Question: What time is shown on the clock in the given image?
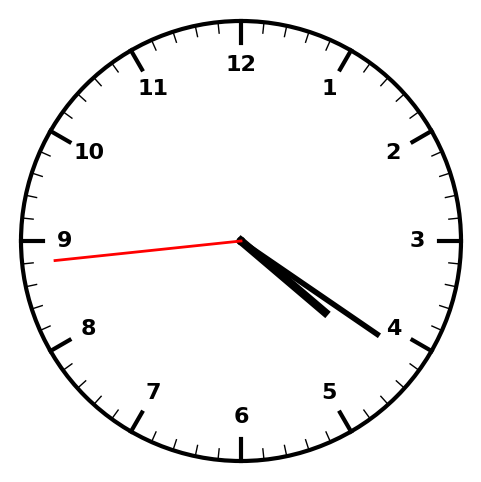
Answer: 04:20:44